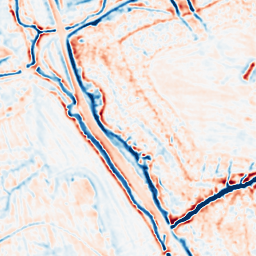
Category: multiscale
Decomposition family: dog_multiscale
Decomposition parameters: sigma_ratio: 1.4
n_scales: 3
base_sigma: 1
Upsampling method: regularized
Upsampling parameters: scale: 2
lambda_reg: 0.01
Upsampling scale: 2